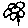
Label: flower